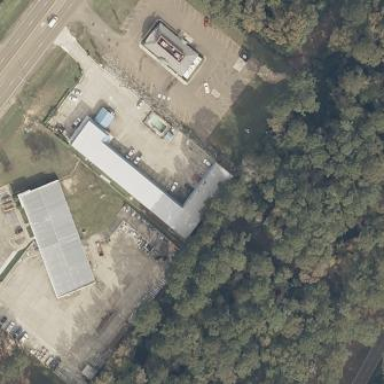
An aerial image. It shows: Building that is motel.